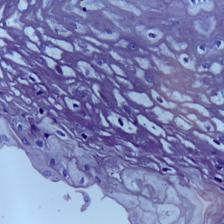
Diagnosis: Normal